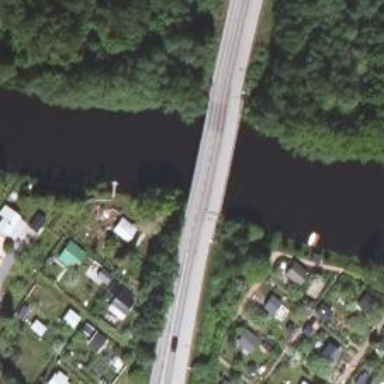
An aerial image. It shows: Bridge over cycleway track.